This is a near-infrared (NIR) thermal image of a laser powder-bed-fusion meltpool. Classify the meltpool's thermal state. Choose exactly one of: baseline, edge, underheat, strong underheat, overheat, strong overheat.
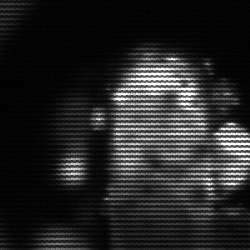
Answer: strong underheat